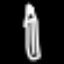
Label: pencil